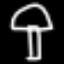
Label: mushroom